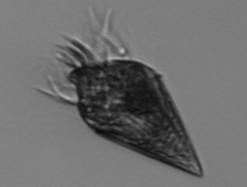
Label: Strombidium_wulffi